Aerial crown-view tile of a tropical tree (Barro Colorado Island, Panama), acquired 20250818:
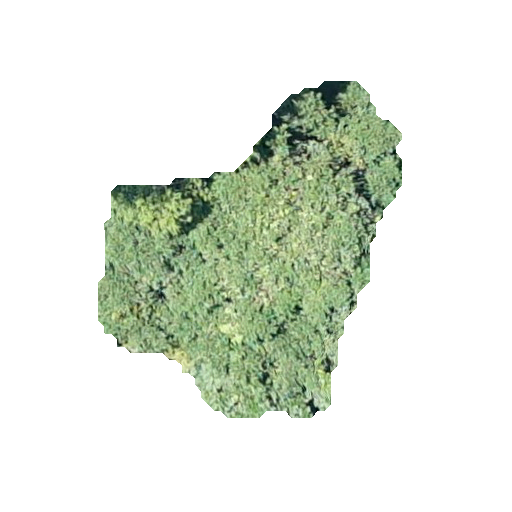
Species: Pouteria stipitata
GBIF accepted scientific name: Pouteria stipitata
Crown area: 92.451 m²